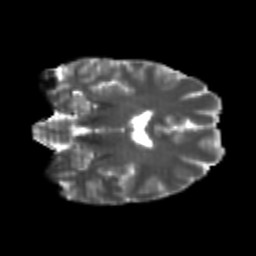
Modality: T2w
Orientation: coronal
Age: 24
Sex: male
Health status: healthy
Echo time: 0.074 s